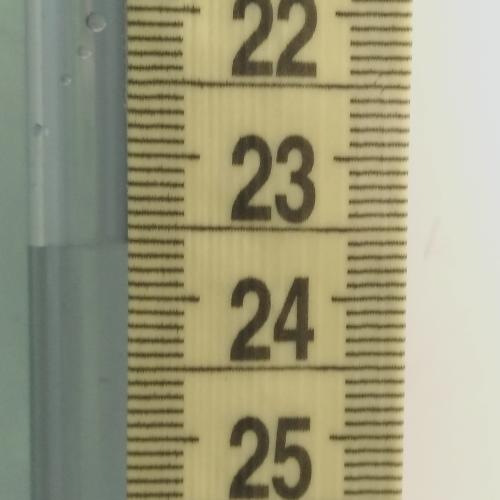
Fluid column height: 23.6 cm